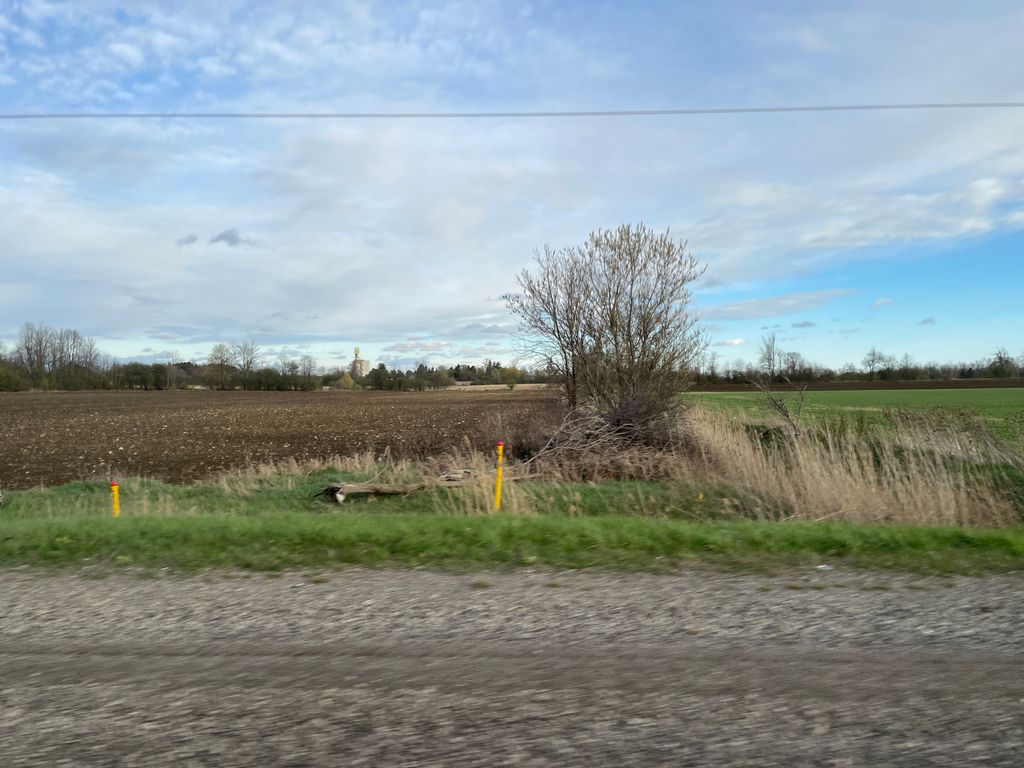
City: kitchener-waterloo